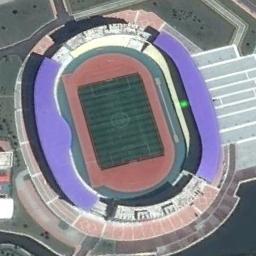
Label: stadium